Question: Given a description of the three-view drawing of a solid figure, find the maximum number of small cubes that the solid figure can be composed of when the three-view constraints are met.
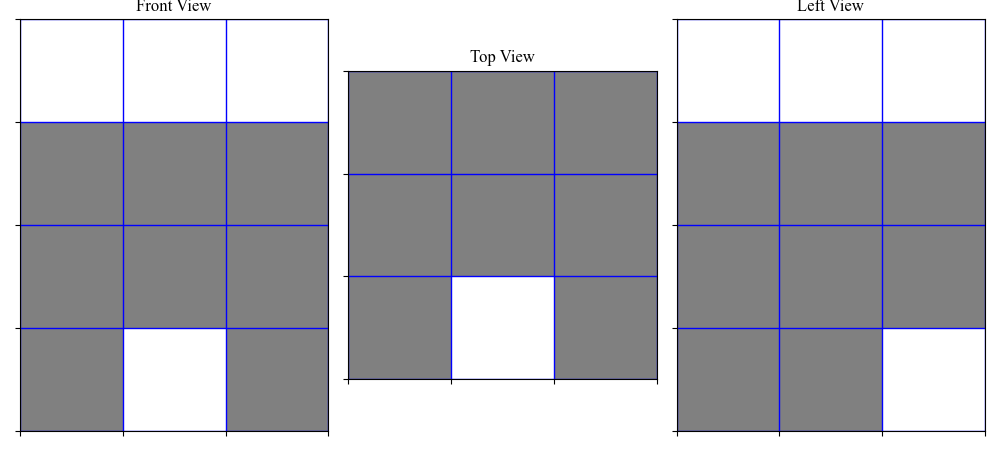
Answer: 20